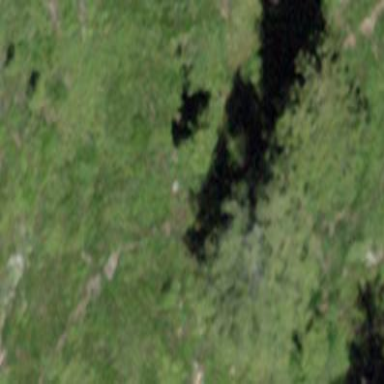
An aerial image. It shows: Forest area predominantly covered with needle-leaved trees.